Question:
For the code given below, I have this 'value="">' being shown on the HTML page as shown above. Any suggestions on how to fix it?
'''
<td class="data" align="left" valign="middle" width="80%">
<input type="text" name="CMD" size="20" maxlength="16"
<% if ( retrieveXMLCommand.cmdNumber.length() > 0 ){%>
value="<%=retrieveXMLCommand.cmdNumber%>">&nbsp;
<%}else{%>
value="">&nbsp;
<%}%>
</td>
'''
HTML as seen on the page running it
'''
<td class="data" align="left" valign="middle" width="80%">
<input type="text" name="CMD" size="20" maxlength="16">
value="">&nbsp;
</td>
'''
I don't know if this has anything to do with different server versions. This code is running on WAS 8.5 server but when it runs on WAS 6.1, the 'value="">' is not shown on the page. Strange!
There was nothing wrong with the above code. It was a WebSphere issue which was picking up the older version of the file. Rebuilt and redeployed and it was all good!
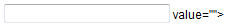
Answer: In this case there was nothing wrong with the above code. It was a which was . I rebuilt and redeployed and it was all working fine!